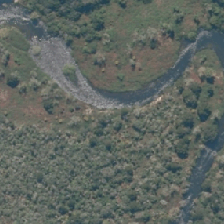
Land cover: deciduous_hardwood